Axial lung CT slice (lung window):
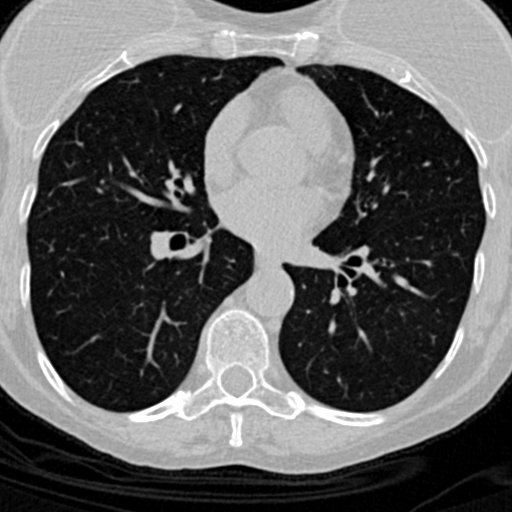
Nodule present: no